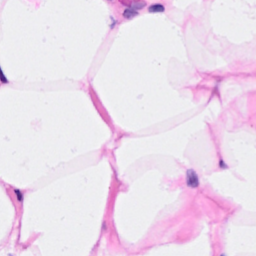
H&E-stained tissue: Breast